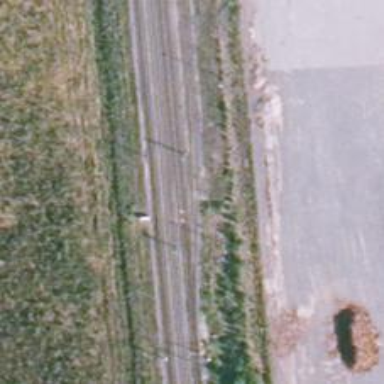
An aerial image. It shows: Electrified rail siding with contact line.